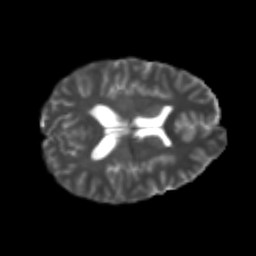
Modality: T2w
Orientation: axial
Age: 21
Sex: male
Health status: healthy
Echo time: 0.074 s